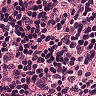
Metastatic tissue present: no